Question: I'm trying add background image on my search bar when it going to navigation bar. But if I'm writing something like this:
'''
self.searchDisplayController.searchBar.barTintColor = [UIColor colorWithPatternImage:[UIImage imageNamed:@"searchBarBG2.png"]];
'''
there is always black color and it look bad at status bar:
The size of my image is 320:64
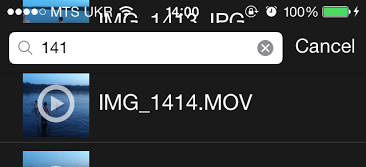
Answer: For iOS7, try doing
'''
self.searchDisplayController.searchBar.searchBarStyle = UISearchBarStyleMinimal;
[self.searchDisplayController.searchBar setBackgroundImage:[self imageWithColor:[UIColor yourColor]] forBarPosition:0 barMetrics:UIBarMetricsDefault];
'''